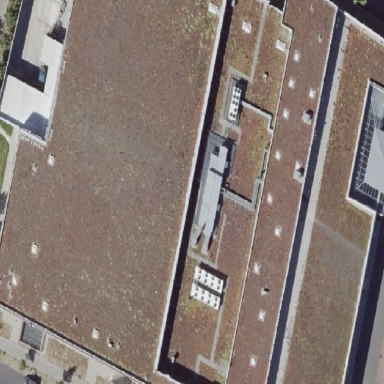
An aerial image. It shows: Retail building with flat roof. It is mall.